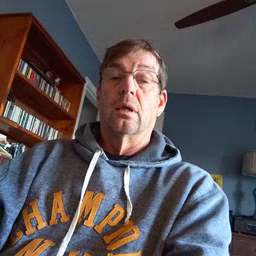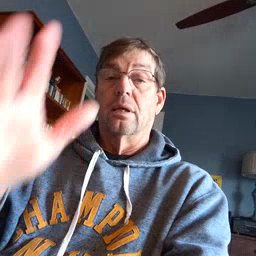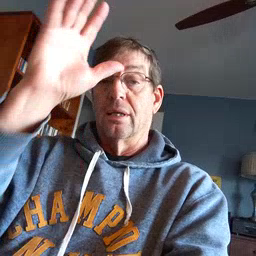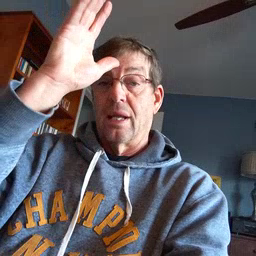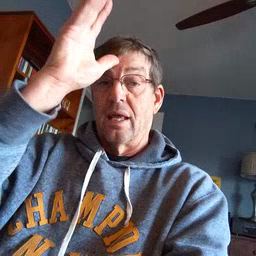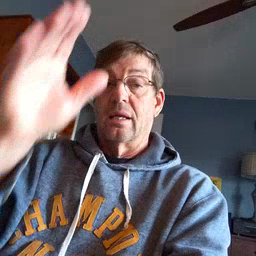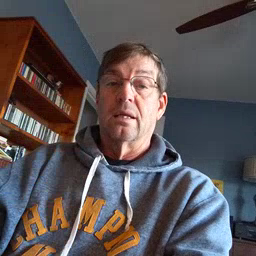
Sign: dad